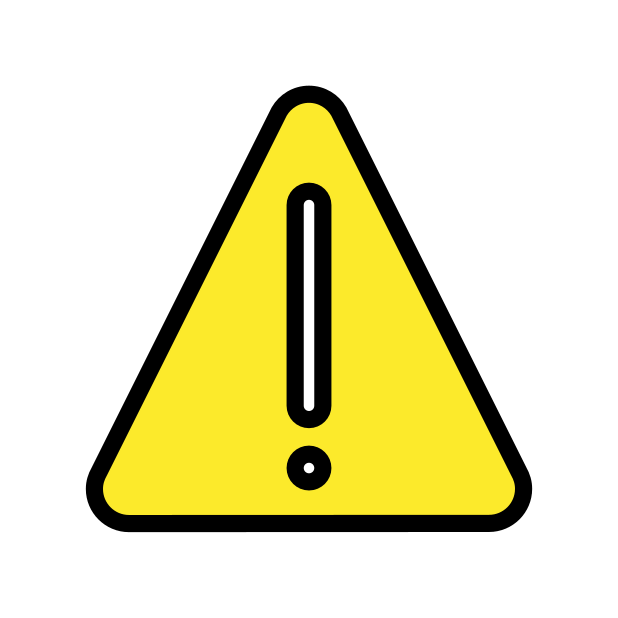
Emoji: ⚠
Name: warning sign
Unicode: 0x26a0